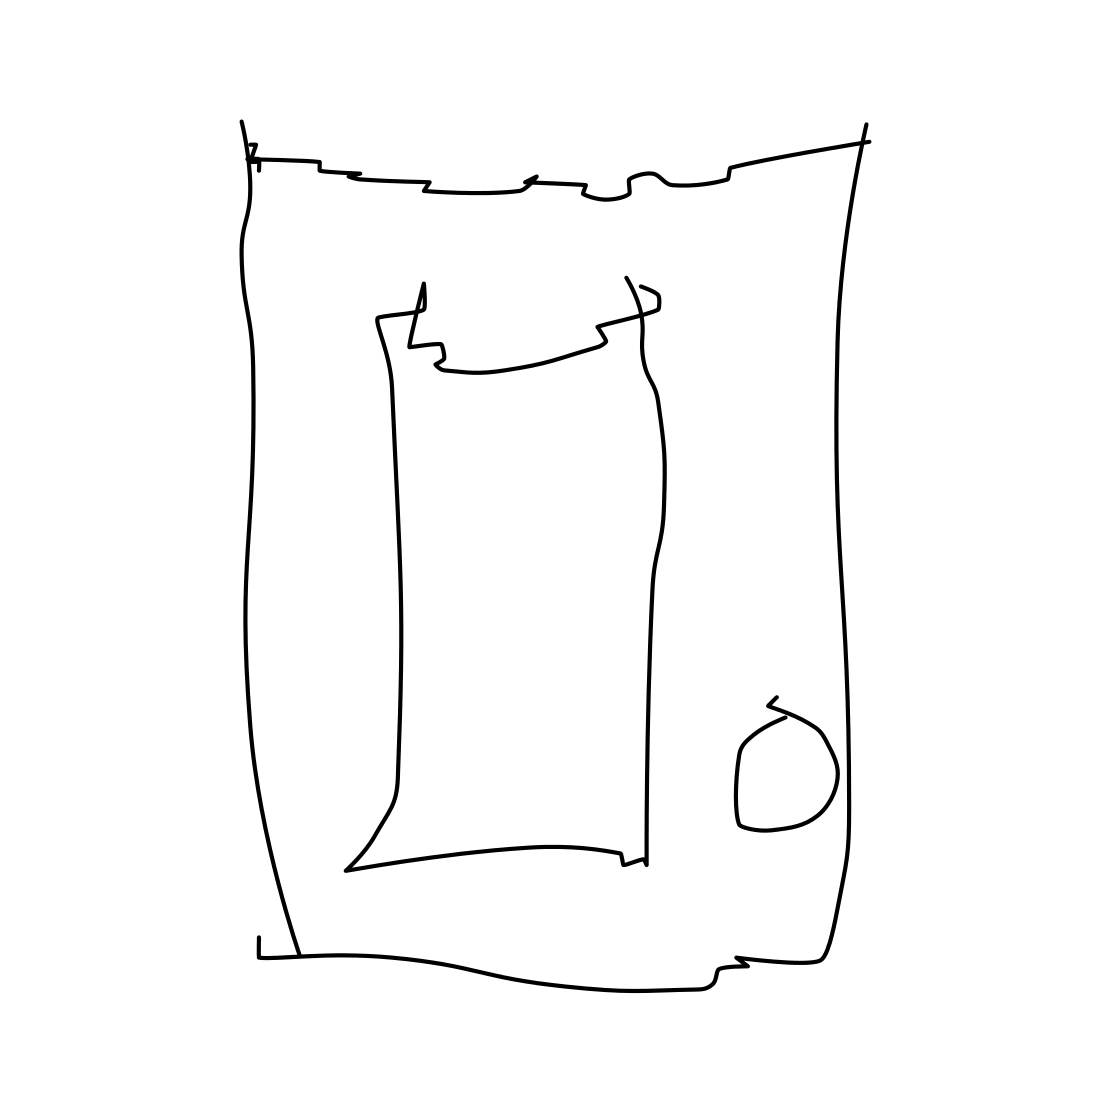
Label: door